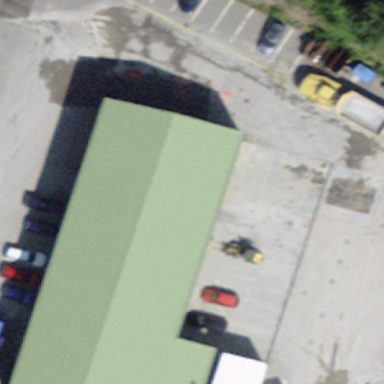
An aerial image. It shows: Industrial building.